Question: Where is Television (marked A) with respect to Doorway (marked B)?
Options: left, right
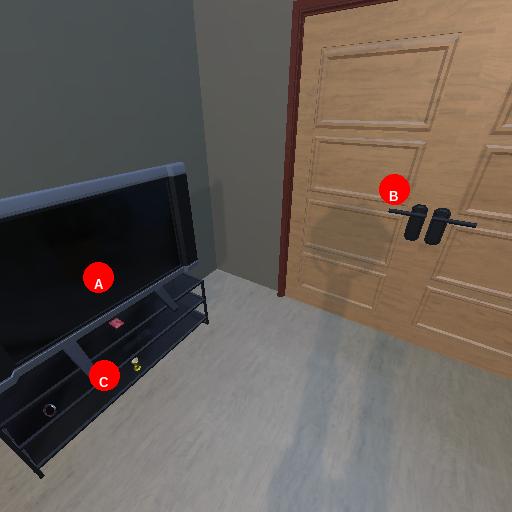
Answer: left